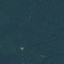
Land use / land cover class: Forest